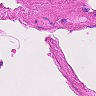
Metastatic tissue present: no